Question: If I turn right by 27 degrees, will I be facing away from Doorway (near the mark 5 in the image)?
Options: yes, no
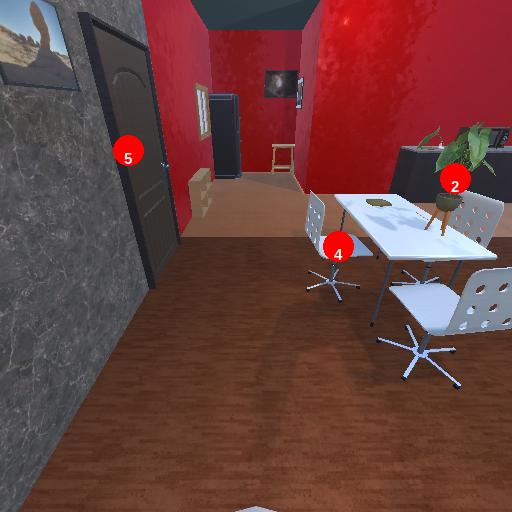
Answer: yes